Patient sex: M
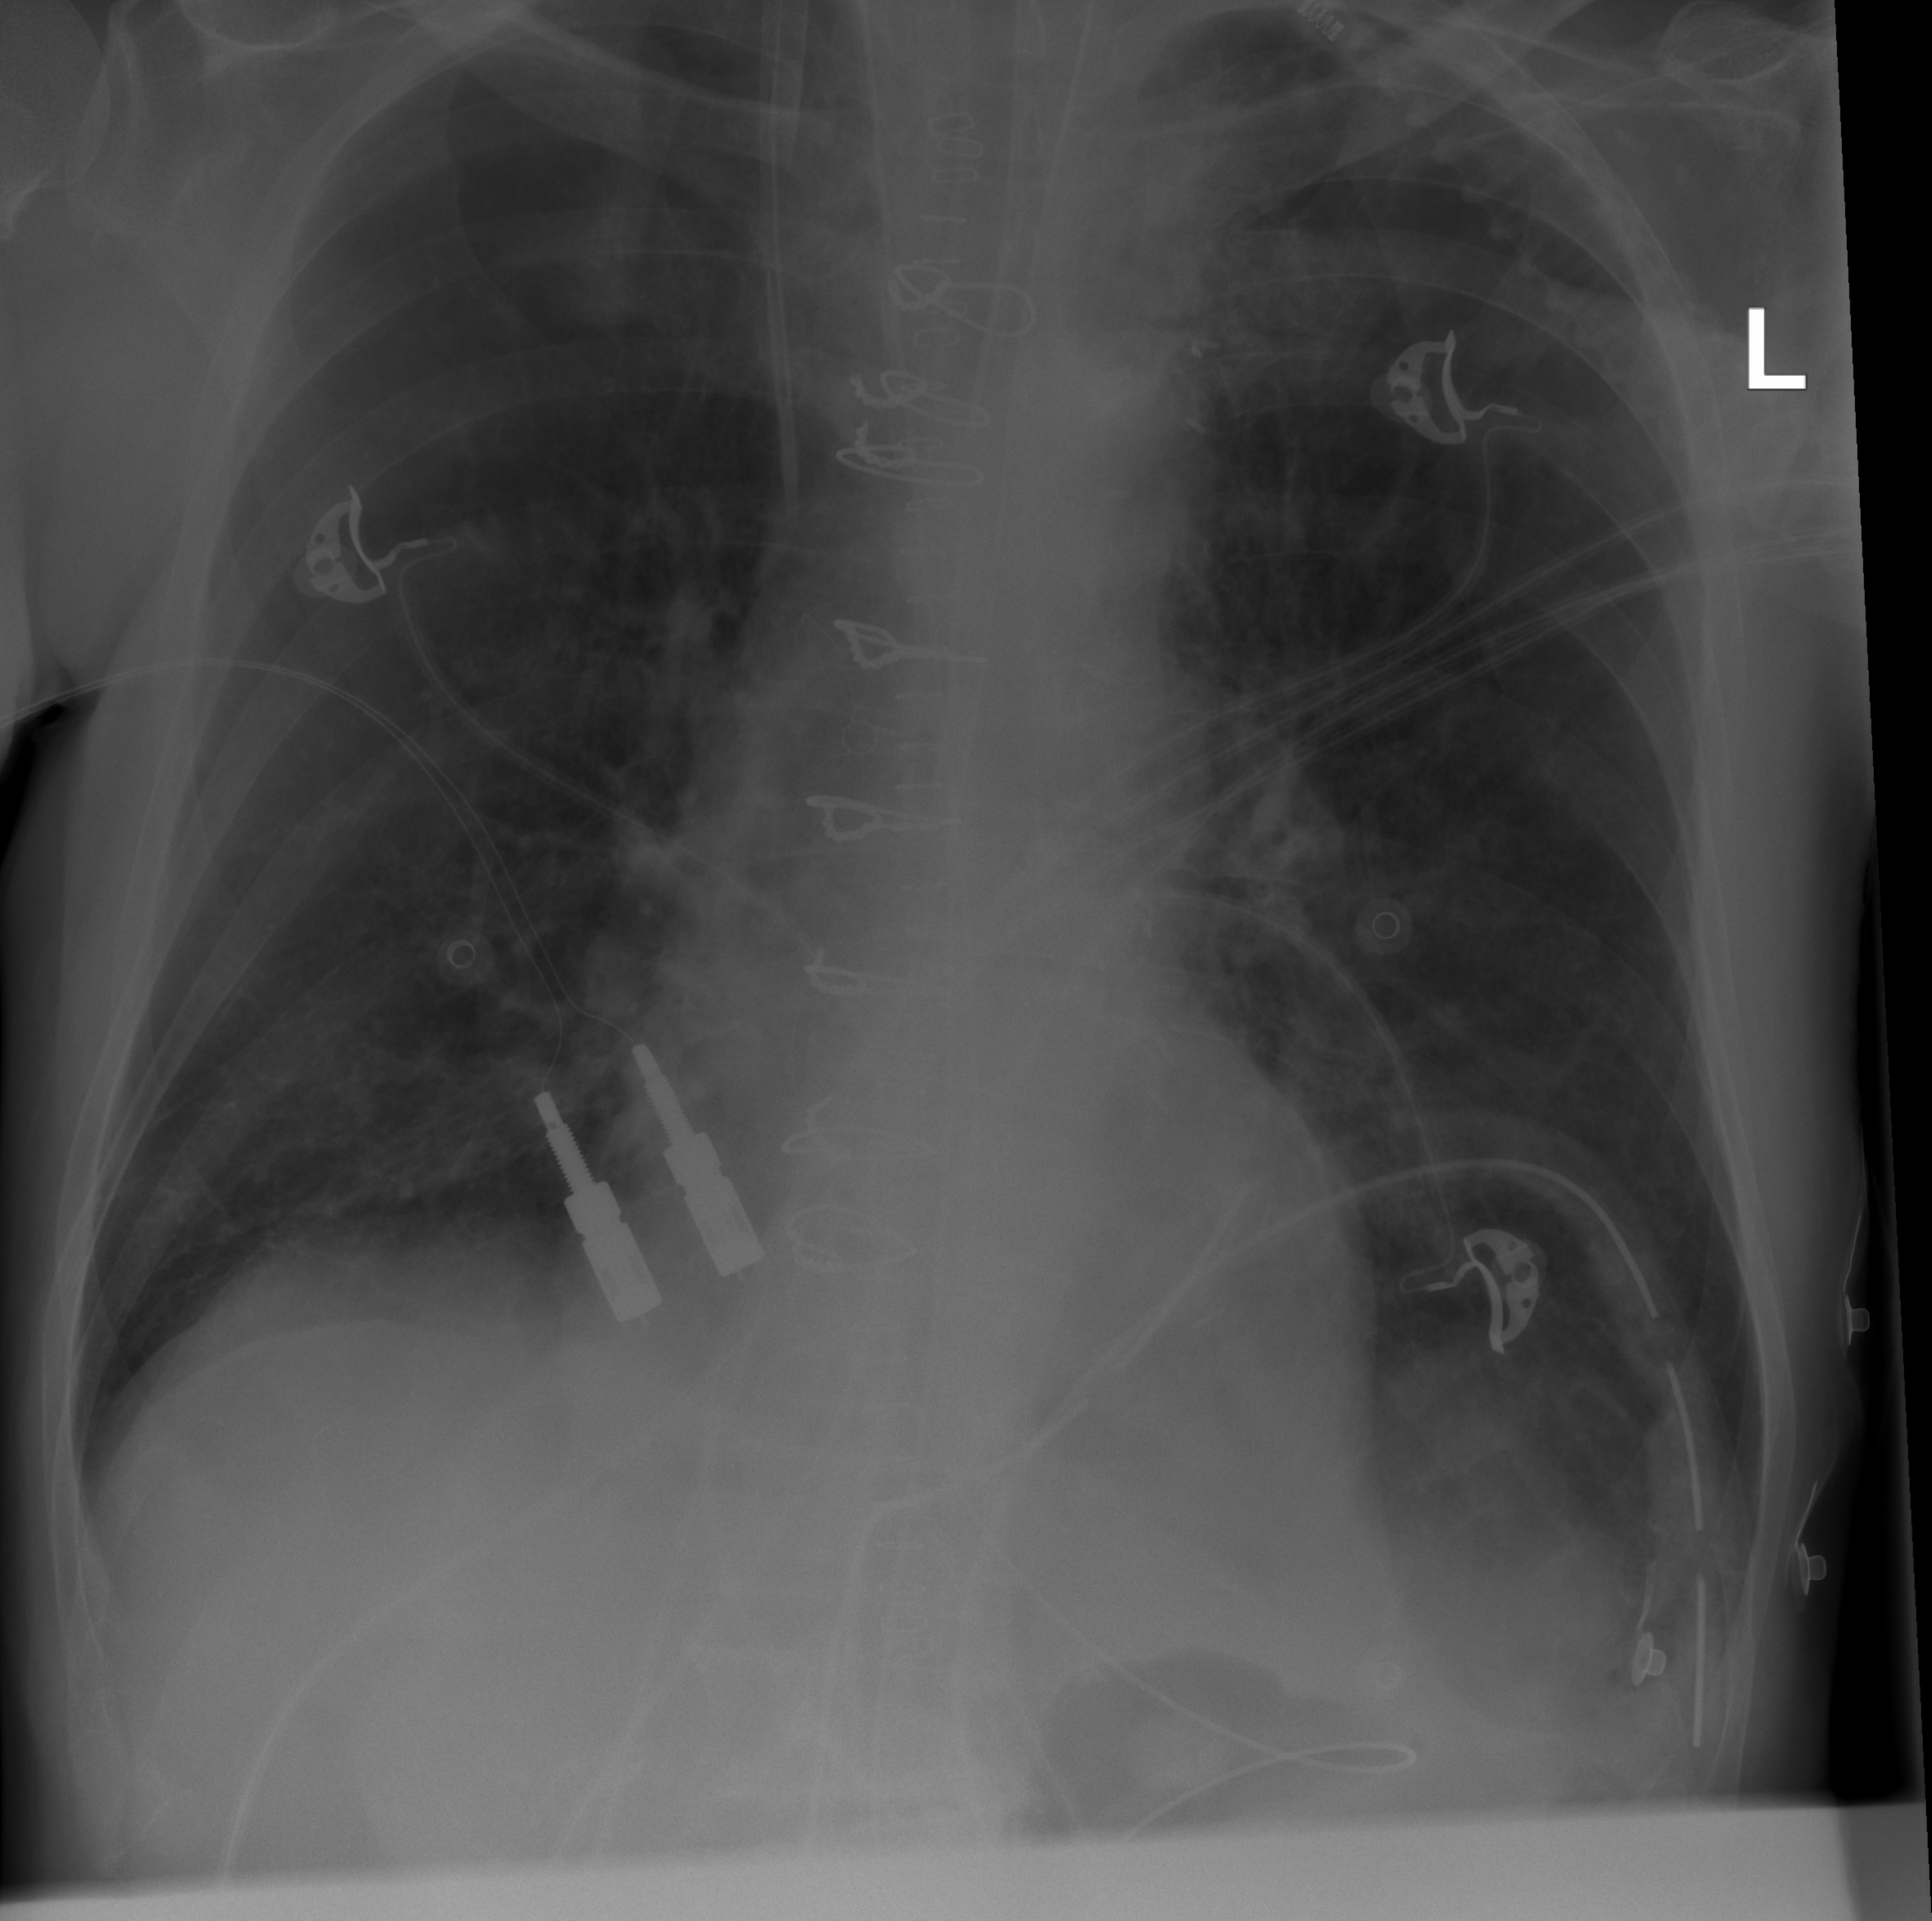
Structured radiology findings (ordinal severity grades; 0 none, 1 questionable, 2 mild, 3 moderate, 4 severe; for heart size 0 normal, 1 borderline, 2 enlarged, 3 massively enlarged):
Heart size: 0
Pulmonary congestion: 0
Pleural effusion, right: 0
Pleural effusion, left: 0
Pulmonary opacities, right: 0
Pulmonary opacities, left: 0
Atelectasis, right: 1
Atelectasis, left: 1